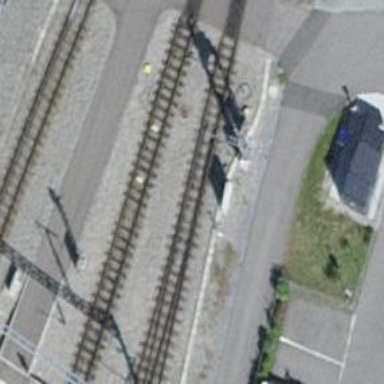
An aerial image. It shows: Railway switch.